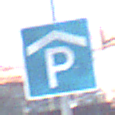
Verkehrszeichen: Parkhaus
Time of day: MorningAfternoon
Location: Outdoor (Suburban)
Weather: PartlyCloudy
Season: NotSpecified
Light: Natural